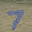
Label: 7